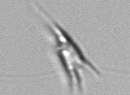
Label: Chrysochromulina_lanceolata